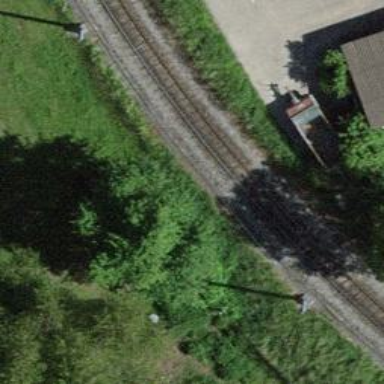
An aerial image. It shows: Narrow-gauge railway track with 1 electrified contact line.